Brain MRI, t2w sequence, axial 2D slice.
Patient: age 50, sex F, weight 78 kg, height 1.78 m
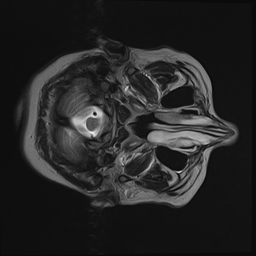